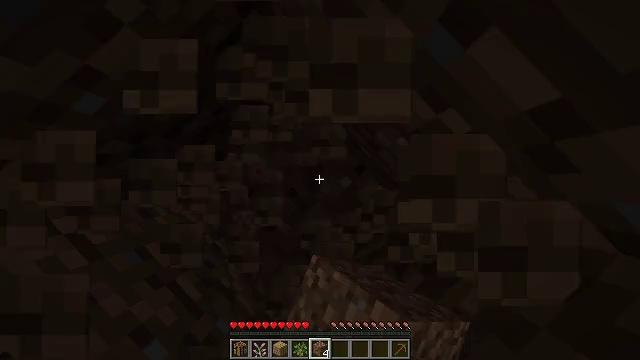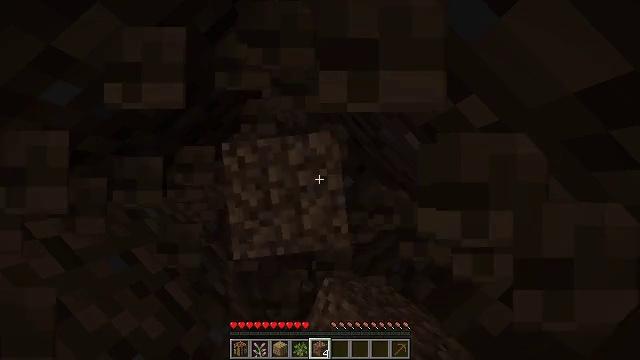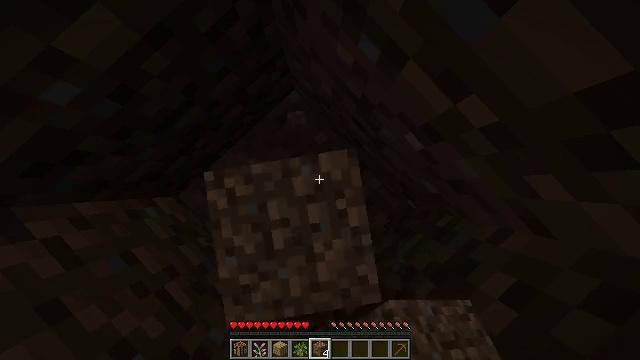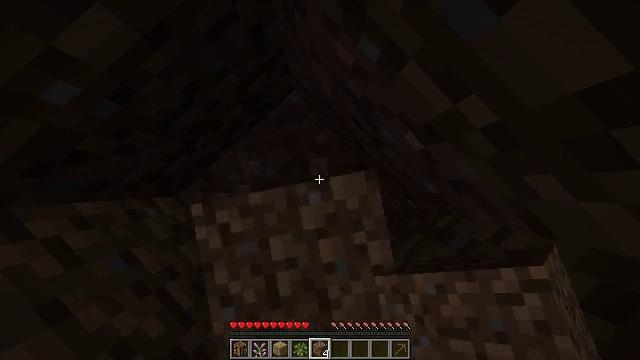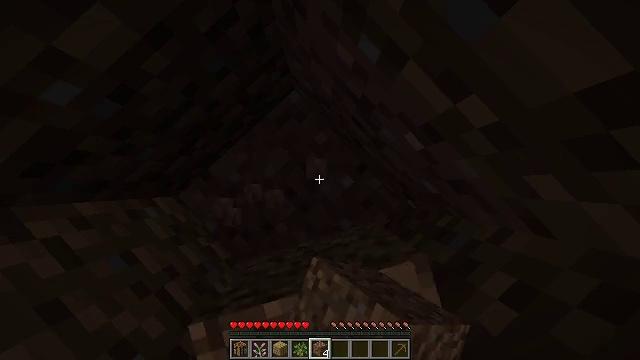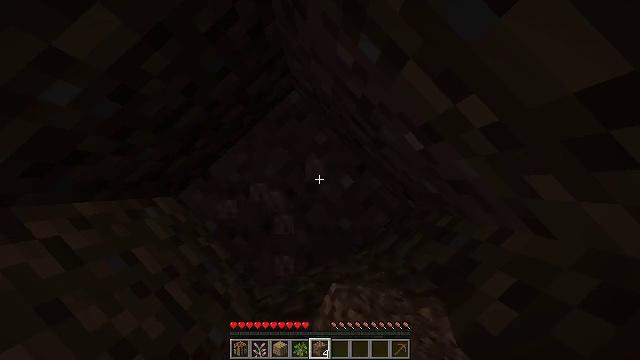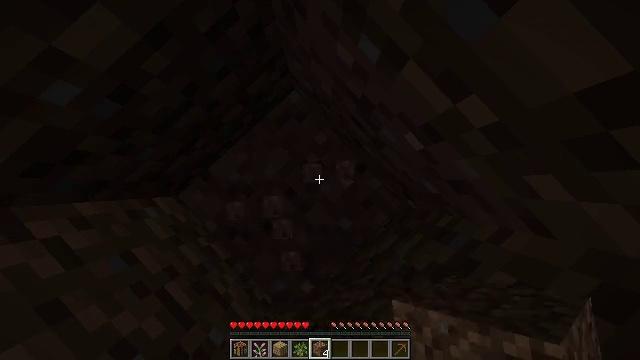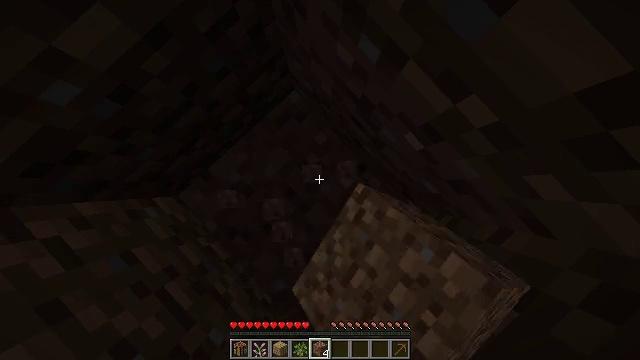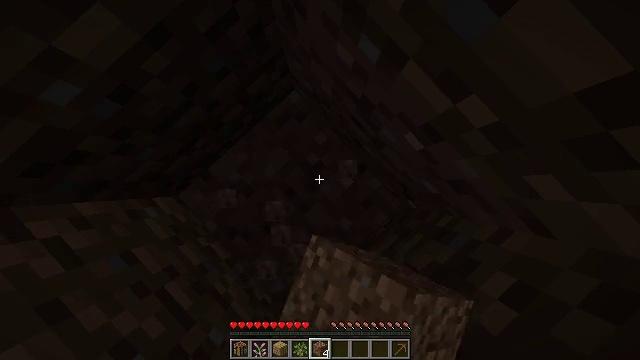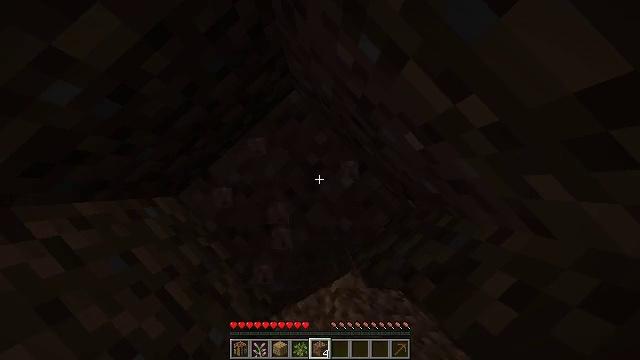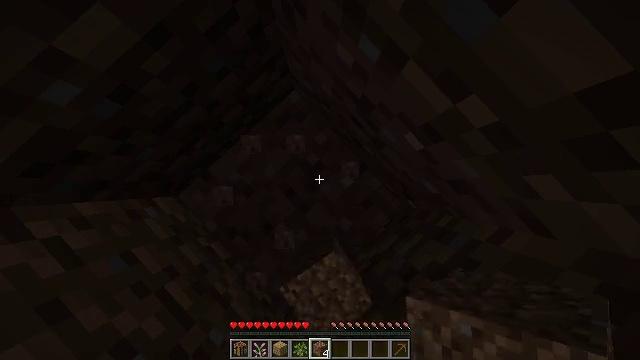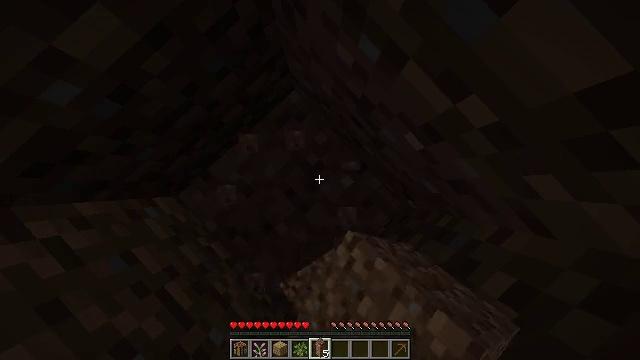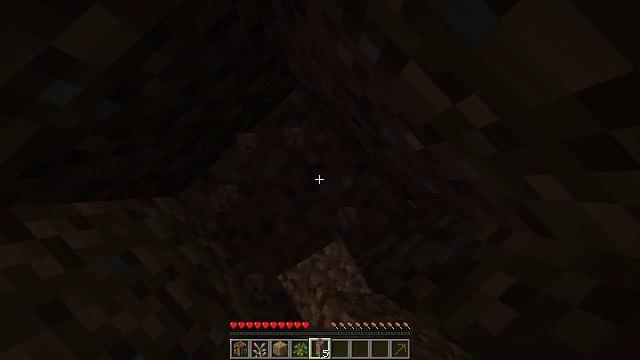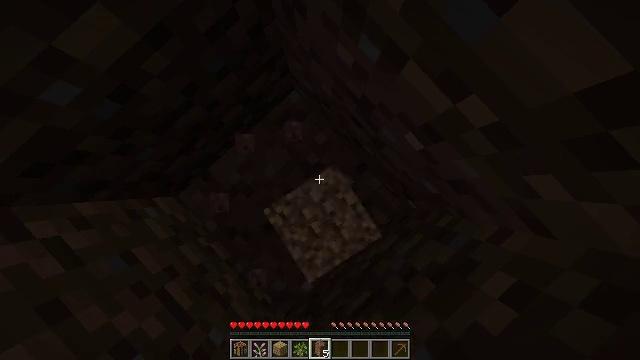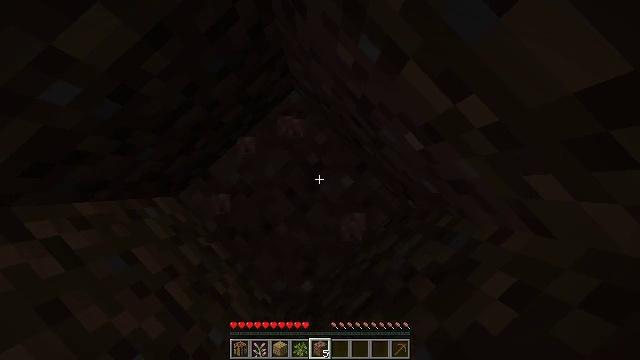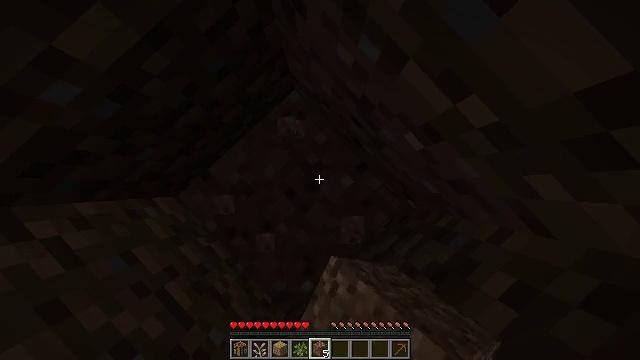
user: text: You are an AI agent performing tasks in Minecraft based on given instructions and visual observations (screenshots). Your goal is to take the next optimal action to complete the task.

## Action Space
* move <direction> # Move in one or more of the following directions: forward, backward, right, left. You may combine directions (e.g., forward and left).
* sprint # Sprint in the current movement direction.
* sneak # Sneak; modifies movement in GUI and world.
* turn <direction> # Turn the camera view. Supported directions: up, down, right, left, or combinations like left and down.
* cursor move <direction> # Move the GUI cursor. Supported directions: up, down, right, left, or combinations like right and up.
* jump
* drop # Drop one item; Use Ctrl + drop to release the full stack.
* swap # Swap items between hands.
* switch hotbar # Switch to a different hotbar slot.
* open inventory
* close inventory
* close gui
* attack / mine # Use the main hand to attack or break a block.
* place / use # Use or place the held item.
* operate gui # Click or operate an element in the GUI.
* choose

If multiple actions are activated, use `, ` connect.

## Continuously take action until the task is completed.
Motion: motion action
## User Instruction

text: Mine the granite block.
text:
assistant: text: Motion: attack / mine
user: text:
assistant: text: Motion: attack / mine
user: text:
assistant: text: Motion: attack / mine
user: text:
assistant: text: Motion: attack / mine
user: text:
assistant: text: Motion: attack / mine
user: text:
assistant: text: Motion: attack / mine
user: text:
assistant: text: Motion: attack / mine
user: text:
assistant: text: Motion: attack / mine
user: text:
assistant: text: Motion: attack / mine
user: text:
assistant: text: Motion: attack / mine
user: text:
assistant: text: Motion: attack / mine
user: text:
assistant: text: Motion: attack / mine
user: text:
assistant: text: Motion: attack / mine
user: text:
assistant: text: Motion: attack / mine
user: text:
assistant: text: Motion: attack / mine
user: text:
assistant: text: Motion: attack / mine
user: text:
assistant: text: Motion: attack / mine
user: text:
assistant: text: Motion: attack / mine
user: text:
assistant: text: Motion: attack / mine
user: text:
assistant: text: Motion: attack / mine
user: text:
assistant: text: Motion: attack / mine
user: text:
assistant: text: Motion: attack / mine
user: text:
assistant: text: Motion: attack / mine
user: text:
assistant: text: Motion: attack / mine
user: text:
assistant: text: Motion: attack / mine
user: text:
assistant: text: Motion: attack / mine
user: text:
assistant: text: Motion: attack / mine
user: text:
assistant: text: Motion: attack / mine
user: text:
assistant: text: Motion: attack / mine
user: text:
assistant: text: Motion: turn right